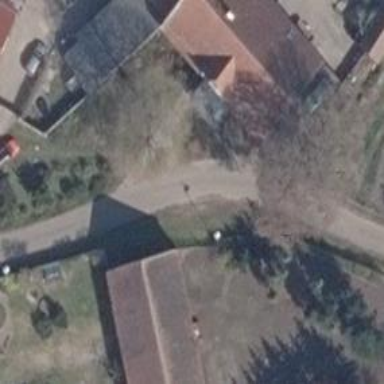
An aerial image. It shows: Residential road with no sidewalk.